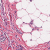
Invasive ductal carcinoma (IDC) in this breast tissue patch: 1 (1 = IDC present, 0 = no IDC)